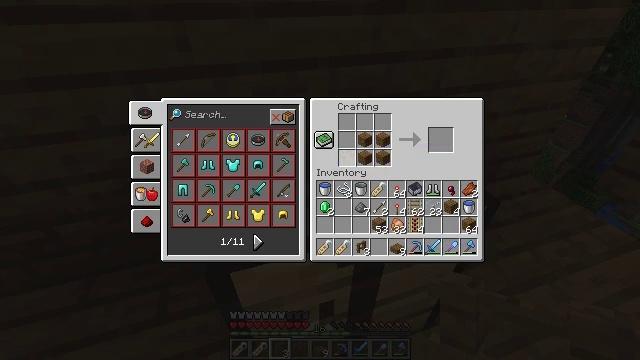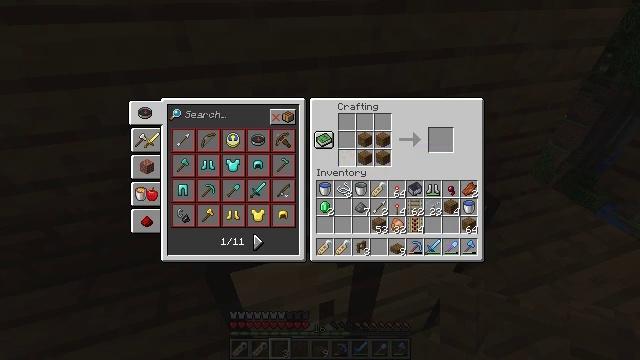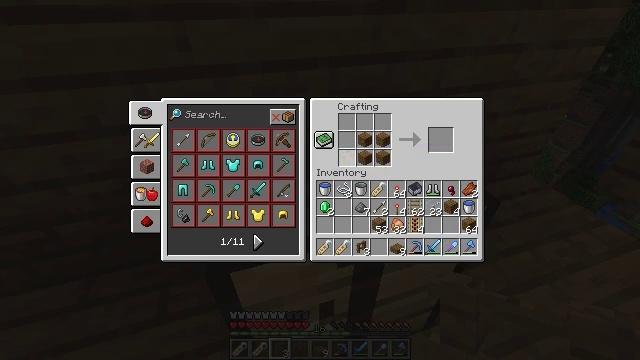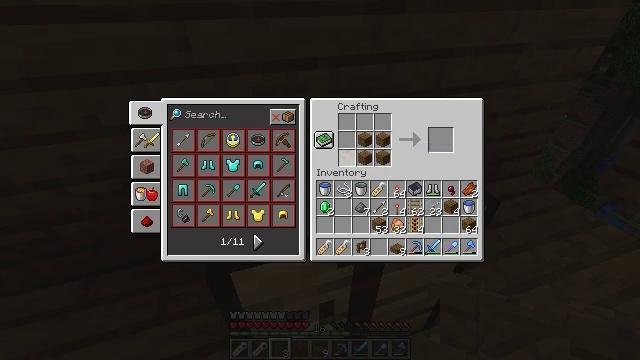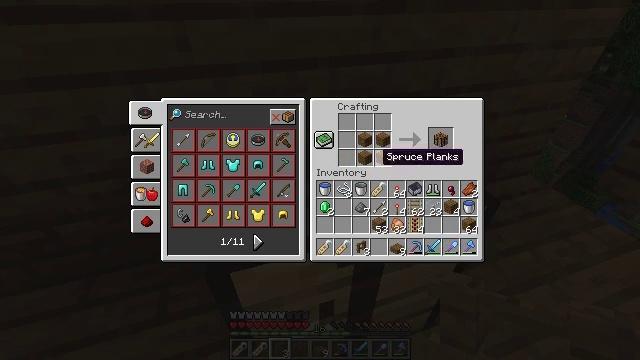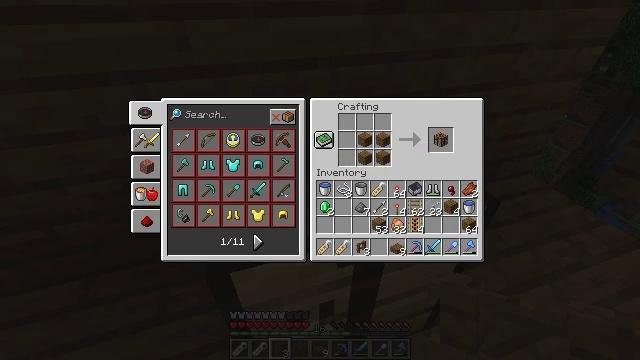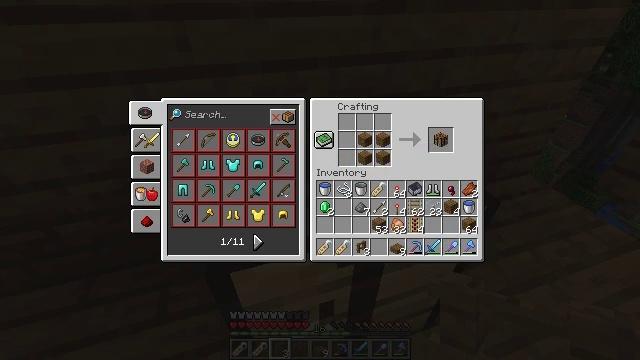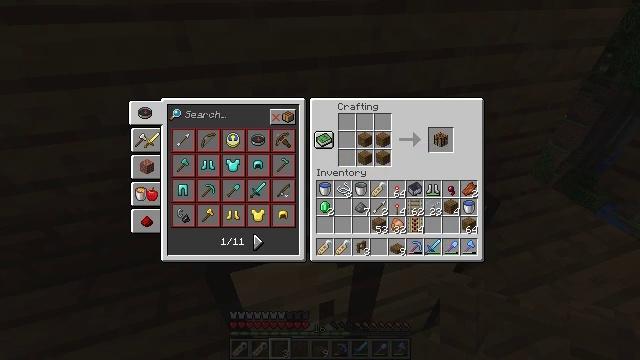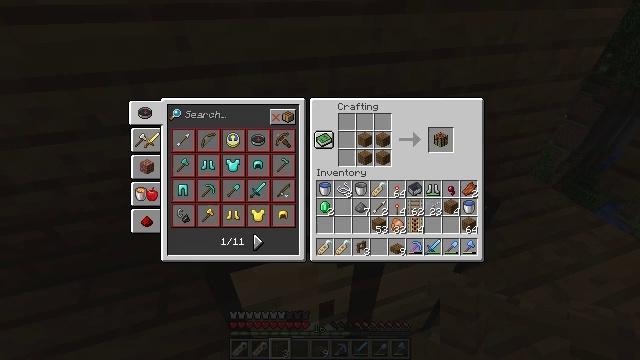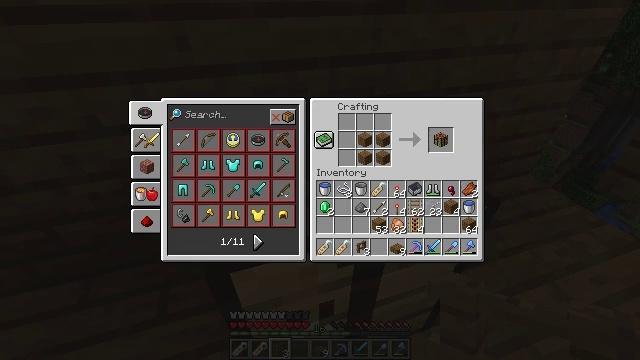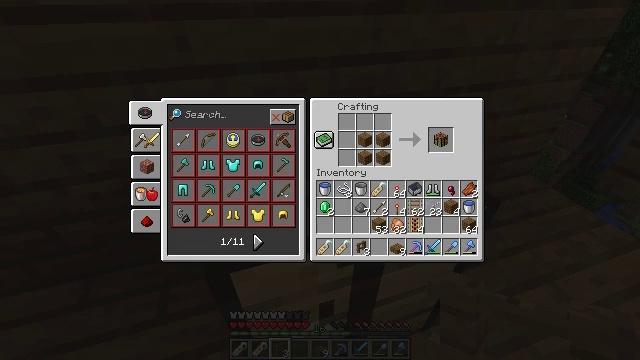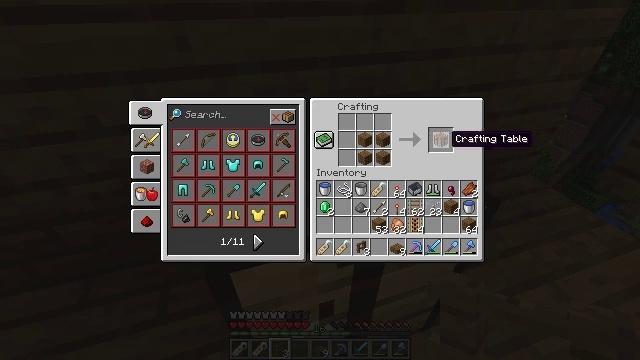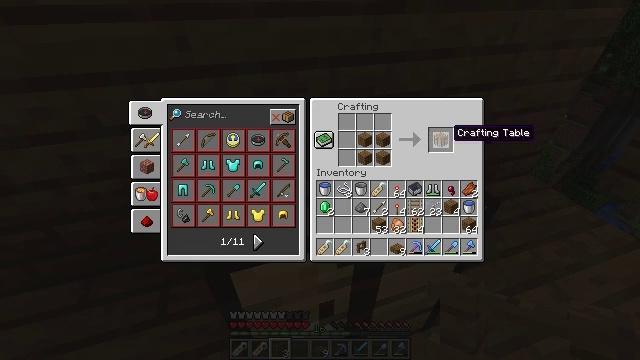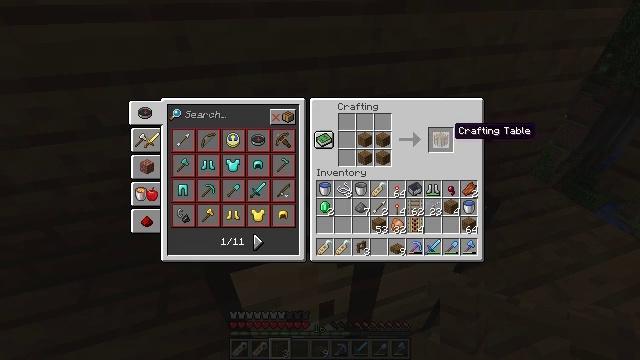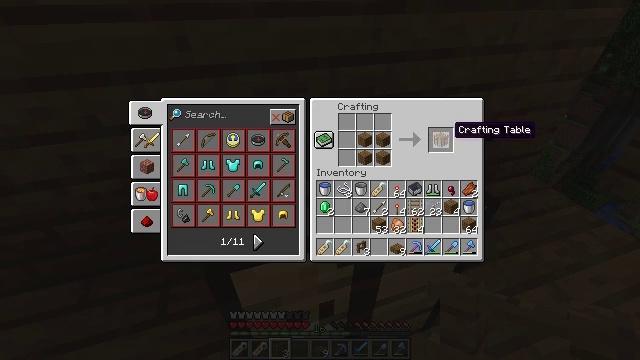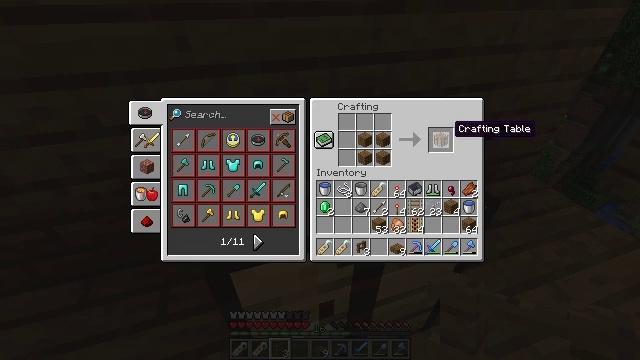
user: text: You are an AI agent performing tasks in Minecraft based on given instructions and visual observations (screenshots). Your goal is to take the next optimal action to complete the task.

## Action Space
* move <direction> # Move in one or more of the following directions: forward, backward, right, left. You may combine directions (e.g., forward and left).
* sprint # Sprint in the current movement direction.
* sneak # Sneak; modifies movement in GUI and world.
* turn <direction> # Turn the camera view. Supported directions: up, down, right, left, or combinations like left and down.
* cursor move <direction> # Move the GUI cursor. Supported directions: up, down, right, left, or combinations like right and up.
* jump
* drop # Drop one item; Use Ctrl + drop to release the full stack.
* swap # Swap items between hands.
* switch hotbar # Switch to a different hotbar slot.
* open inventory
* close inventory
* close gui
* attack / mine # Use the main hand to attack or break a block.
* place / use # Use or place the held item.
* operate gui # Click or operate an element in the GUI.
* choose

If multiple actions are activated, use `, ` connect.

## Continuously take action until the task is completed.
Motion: motion action
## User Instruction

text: Craft a spruce pressure plate using the crafting table.
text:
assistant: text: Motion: sneak, operate gui
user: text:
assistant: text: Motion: sneak, operate gui
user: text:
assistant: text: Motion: sneak
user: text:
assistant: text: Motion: sneak, cursor move right
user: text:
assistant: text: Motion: sneak, cursor move right
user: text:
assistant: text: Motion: sneak, cursor move right
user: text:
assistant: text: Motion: sneak
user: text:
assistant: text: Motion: sneak
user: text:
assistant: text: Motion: sneak, cursor move up
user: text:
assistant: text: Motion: sneak
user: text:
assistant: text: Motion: sneak
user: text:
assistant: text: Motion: sneak
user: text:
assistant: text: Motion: sneak
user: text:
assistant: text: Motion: sneak
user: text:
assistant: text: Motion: sneak
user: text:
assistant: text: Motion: sneak
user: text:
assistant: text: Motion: sneak
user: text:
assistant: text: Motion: sneak, cursor move left
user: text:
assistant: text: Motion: sneak, cursor move left and down
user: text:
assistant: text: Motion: sneak, cursor move left
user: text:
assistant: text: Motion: sneak
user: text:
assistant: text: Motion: no_op
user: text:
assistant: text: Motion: no_op
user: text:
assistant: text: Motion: no_op
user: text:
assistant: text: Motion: no_op
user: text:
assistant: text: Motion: no_op
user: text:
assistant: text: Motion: sneak
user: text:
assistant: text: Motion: sneak
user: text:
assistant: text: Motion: sneak
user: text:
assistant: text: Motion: sneak, operate gui